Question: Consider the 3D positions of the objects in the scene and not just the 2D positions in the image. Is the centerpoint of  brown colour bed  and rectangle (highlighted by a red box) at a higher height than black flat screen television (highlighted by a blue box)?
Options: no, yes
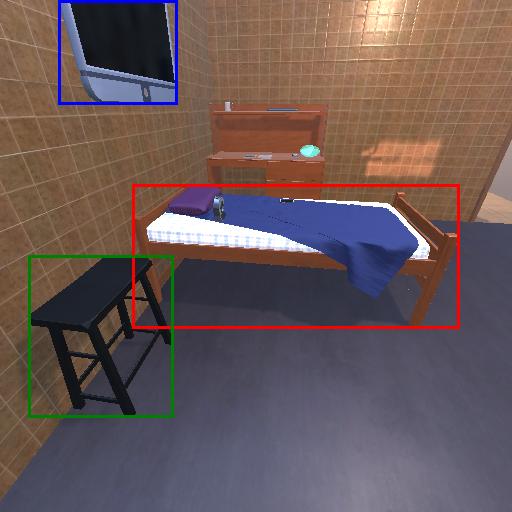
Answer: no